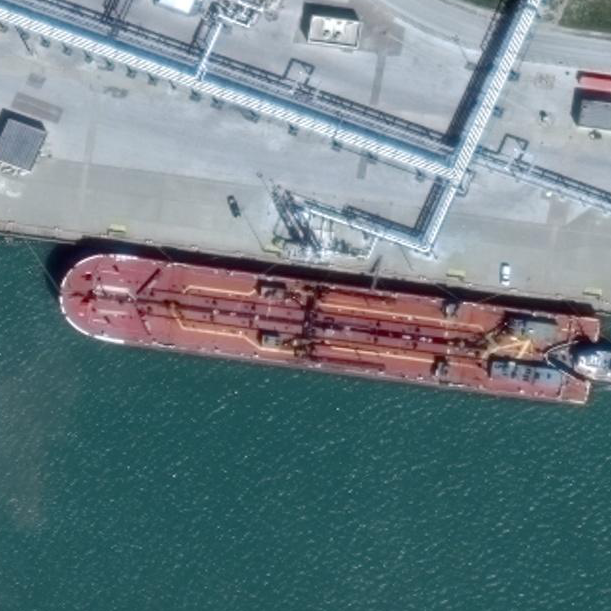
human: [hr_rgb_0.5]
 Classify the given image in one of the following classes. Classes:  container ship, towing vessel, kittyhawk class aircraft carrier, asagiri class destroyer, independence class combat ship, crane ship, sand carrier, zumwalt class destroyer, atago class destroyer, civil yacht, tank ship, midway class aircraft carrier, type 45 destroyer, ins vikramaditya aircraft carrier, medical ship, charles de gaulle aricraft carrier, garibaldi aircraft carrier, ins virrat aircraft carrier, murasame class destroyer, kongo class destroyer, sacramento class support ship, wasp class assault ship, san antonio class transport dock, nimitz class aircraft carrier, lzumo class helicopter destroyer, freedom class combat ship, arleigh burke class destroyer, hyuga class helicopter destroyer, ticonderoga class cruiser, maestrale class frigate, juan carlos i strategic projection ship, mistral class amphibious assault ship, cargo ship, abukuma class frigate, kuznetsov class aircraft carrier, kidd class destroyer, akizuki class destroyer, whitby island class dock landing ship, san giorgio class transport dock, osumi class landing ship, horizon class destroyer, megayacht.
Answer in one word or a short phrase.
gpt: Tank ship